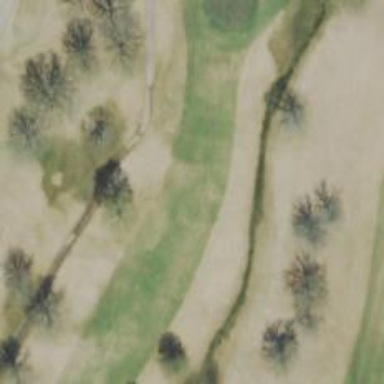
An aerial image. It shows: View of golf hole.